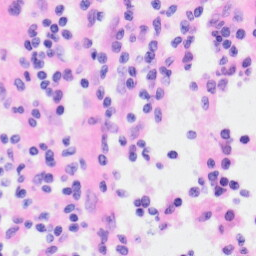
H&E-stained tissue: Kidney